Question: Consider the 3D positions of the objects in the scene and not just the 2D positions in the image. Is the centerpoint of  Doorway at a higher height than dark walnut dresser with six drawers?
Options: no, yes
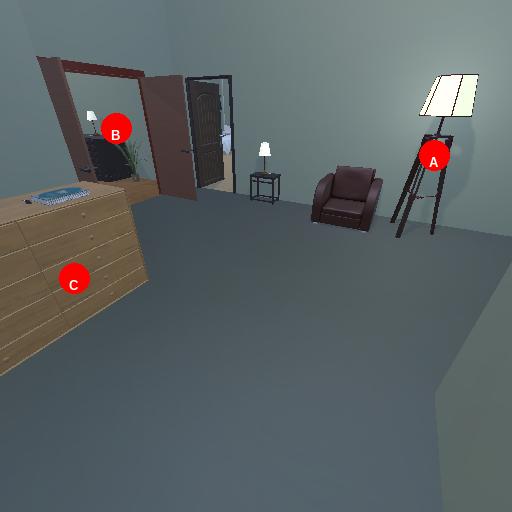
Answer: no